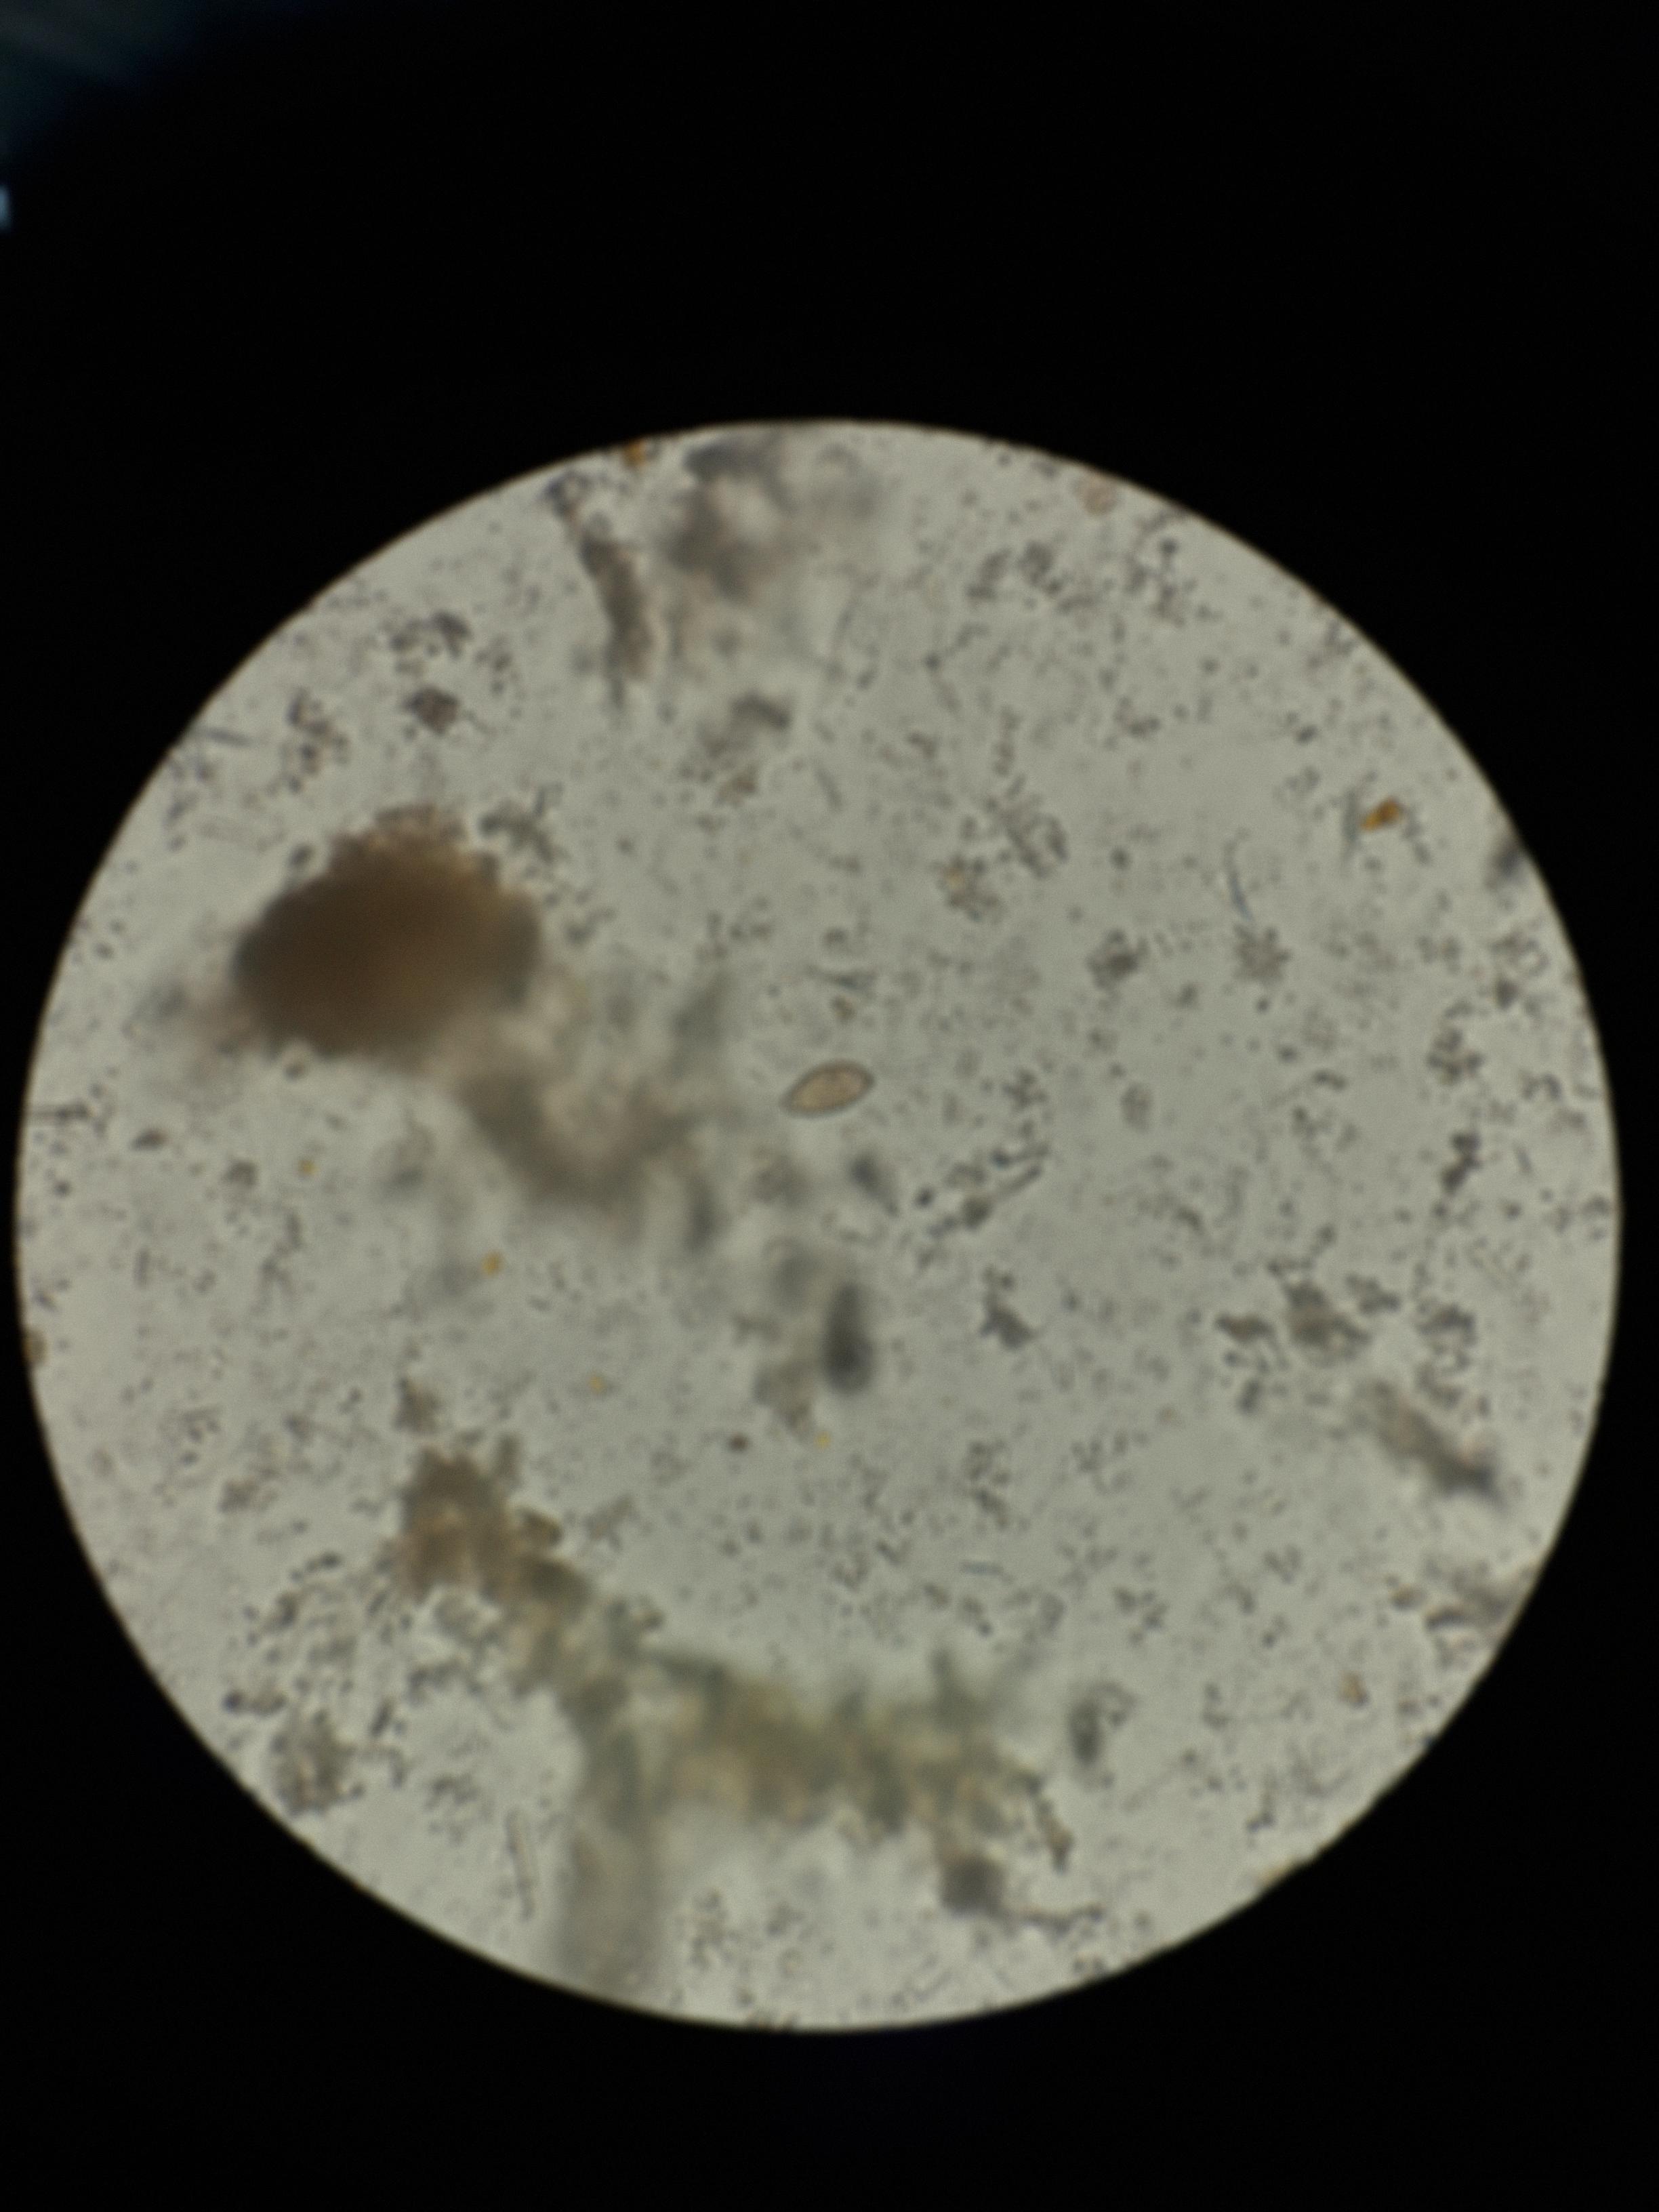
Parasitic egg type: Opisthorchis viverrine